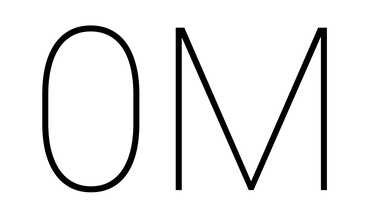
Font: Roboto_Thin